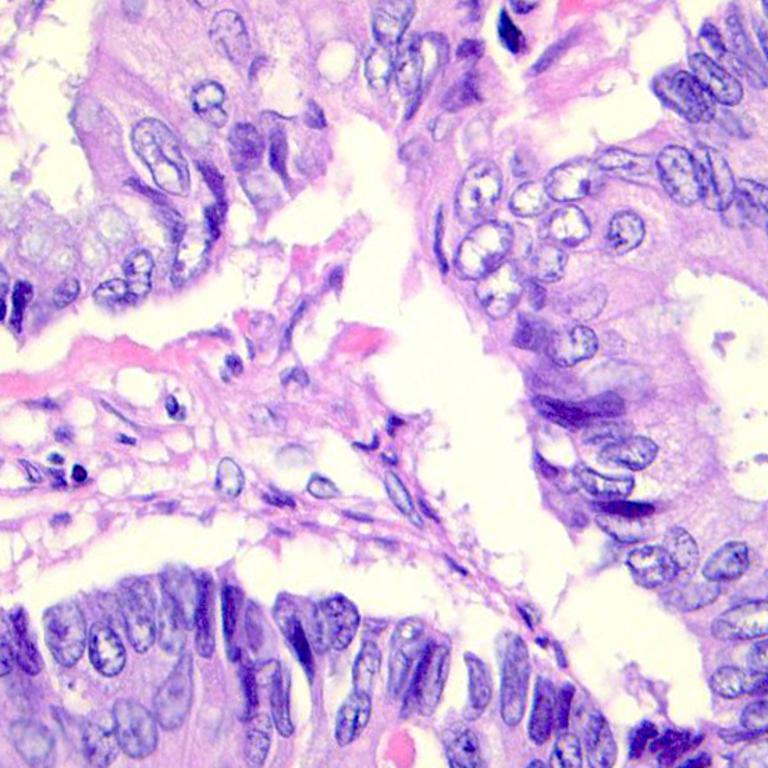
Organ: colon
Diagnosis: adenocarcinomas